Question: I have a traditional SQL schema with Supplier ==> Product relationship.
However, I also have a couple of 'super' product types that warrant their own data/tables. I've come up with the following schema - bear in mind that I'm using Entity Framework, so navigation is also important to me.
The only duplication is on the niche product table, where SupplierID has been added to maintain a relationship with NicheSupplier.
NicheSupplier is required because there is some additional information, that only niche suppliers have based on having 1 or more niche products.
If necessary, I can add a relationship directly with Supplier too (good for EF nav).
I've identified athat a couple of triggers will also be necessary to the niche tables to ensure integrity.
I'm no SQL expert - in fact, far from it, so I would appreciate comments and advice as to whether there are better patterns for this type of scenario, or there is anything inheritently bad.

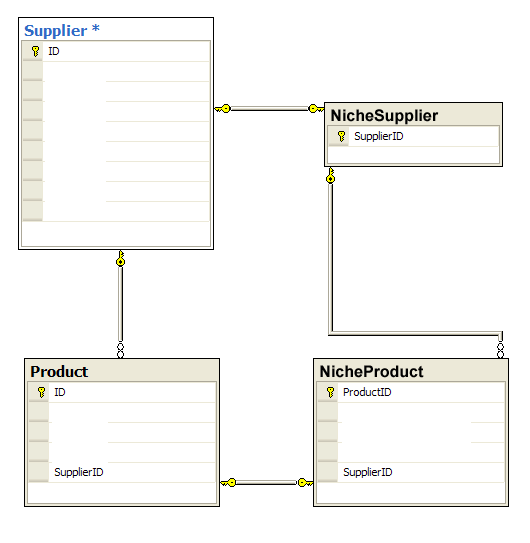
Answer: Your schema is close, but not quite there, you do need the link from 'dbo.NicheProduct.SupplierID' to 'dbo.NicheSupplier.SupplierID', but you also need to add the link from dbo.Product to dbo.NicheProduct, to ensure that the combination of supplier and product id in NicheSupplier is a valid combination. To do this you need to add a Unique constraint to dbo.Prodcut on (ProductID, SupplierID), this allows a foreign key on 'NicheProduct' ensuring that the combination is valid. This means that triggers are not required to maintain integrity. So your SQL would look something like:
'''
CREATE TABLE dbo.Supplier
(
ID INT IDENTITY,
CONSTRAINT PK_Supplier__ID PRIMARY KEY (ID)
);
CREATE TABLE dbo.NicheSupplier
(
SupplierID INT NOT NULL,
CONSTRAINT PK_NicheSupplier__SupplierID PRIMARY KEY (SupplierID),
CONSTRAINT FK_NicheSupplier__SupplierID FOREIGN KEY (SupplierID)
REFERENCES dbo.Supplier (ID)
);
CREATE TABLE dbo.Product
(
ID INT IDENTITY,
SupplierID INT NOT NULL,
CONSTRAINT PK_Product__ID PRIMARY KEY (ID),
CONSTRAINT FK_Product__SupplierID FOREIGN KEY (SupplierID)
REFERENCES dbo.Supplier (ID),
CONSTRAINT UQ_Product__ID_SupplierID UNIQUE (ID, SupplierID)
);
CREATE TABLE dbo.NicheProduct
(
ProductID INT NOT NULL,
SupplierID INT NOT NULL,
CONSTRAINT PK_NicheProduct__ProductID PRIMARY KEY (ProductID),
CONSTRAINT FK_NicheProduct__ProductID_SupplierID FOREIGN KEY (ProductID, SupplierID)
REFERENCES dbo.Product (ID, SupplierID),
CONSTRAINT FK_NicheProduct__SupplierID FOREIGN KEY (SupplierID)
REFERENCES dbo.NicheSupplier (SupplierID)
);
'''